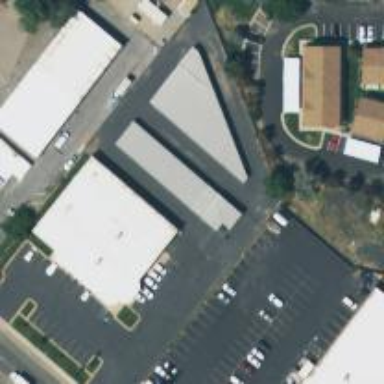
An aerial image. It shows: Building.